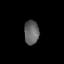
Tissue: lung
Cell type: Epithelial cells
Senescence score: 0.1925
Nuclear area (px): 348
Mean DAPI intensity: 99.167